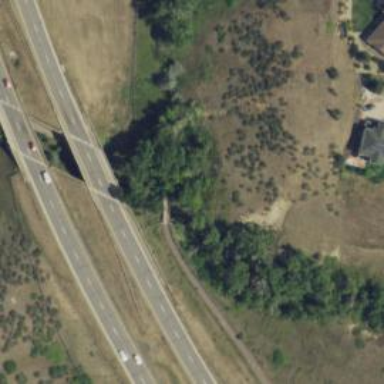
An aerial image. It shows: Bridge over cycleway.